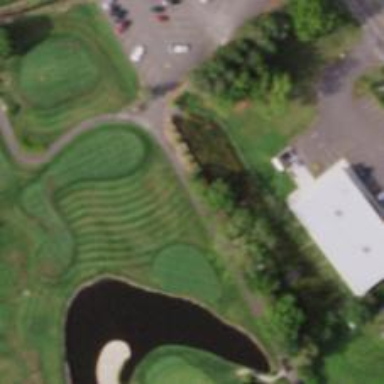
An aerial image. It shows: Service road designated as golf cart path.